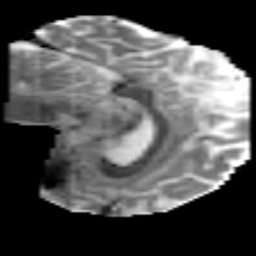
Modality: MD
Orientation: sagittal
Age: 45
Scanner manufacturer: philips
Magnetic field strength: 3 T
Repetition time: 8.6 s
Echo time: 0.127 s